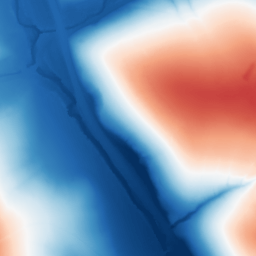
Category: trend_removal
Decomposition family: polynomial
Decomposition parameters: degree: 1
Upsampling method: quintic
Upsampling parameters: scale: 4
Upsampling scale: 4